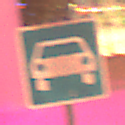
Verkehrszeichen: Kraftfahrstrasse
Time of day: Night
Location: Outdoor (Urban)
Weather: Overcast
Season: Winter
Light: Artificial